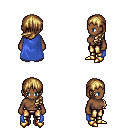
a pixel art fantasy rpg character, female body template, human, dark skin, blue cape, gold greaves, blonde left-swept hairstyle, gold boots, four views (front, back, left, right), 2x2 character sprite sheet, small pixel art, hard edges, no anti-aliasing